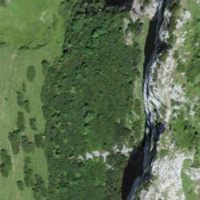
EUNIS habitat code: 44
Species observed at this site:
Amelanchier ovalis